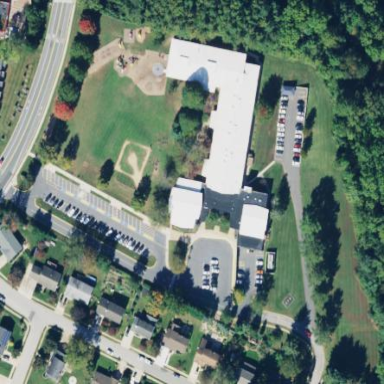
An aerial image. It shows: School.